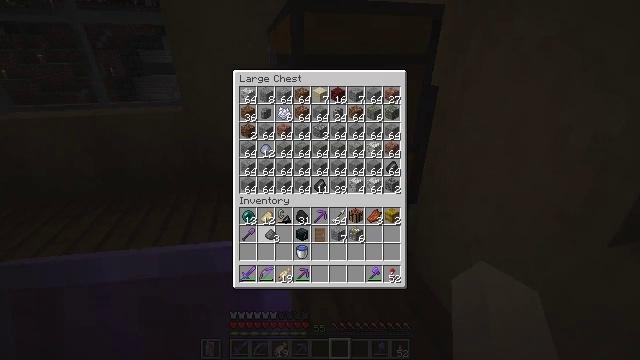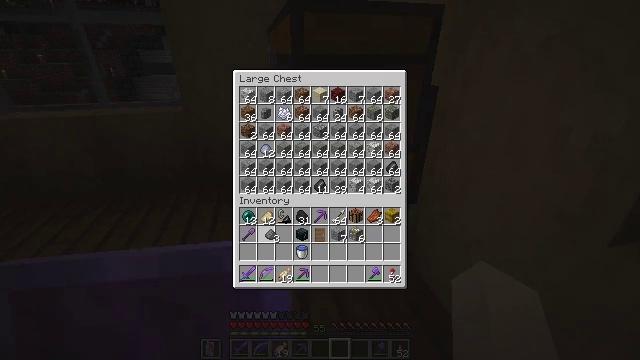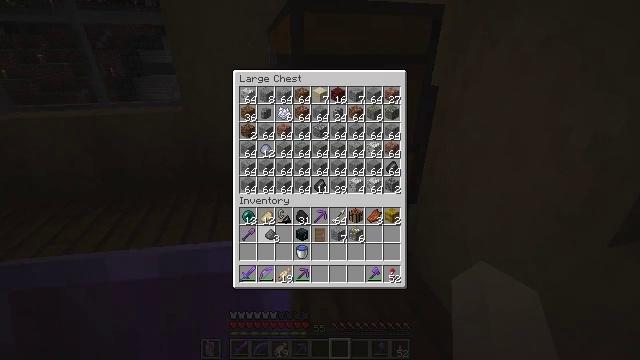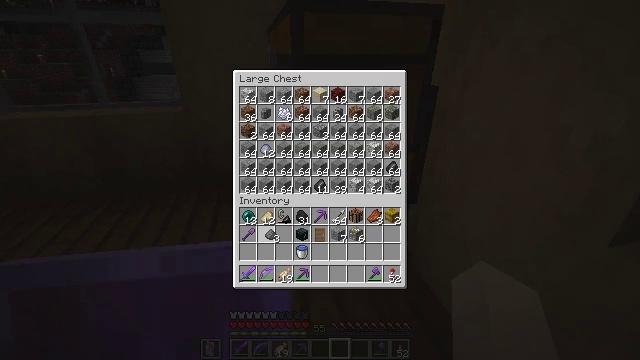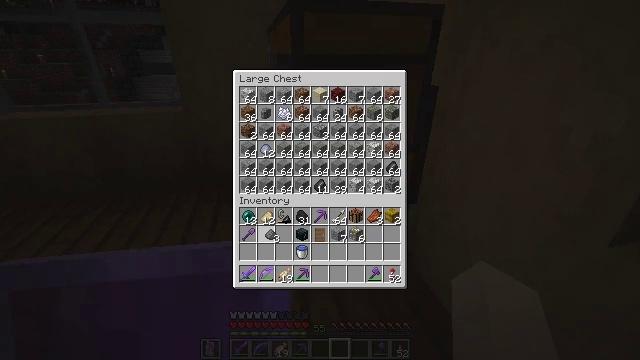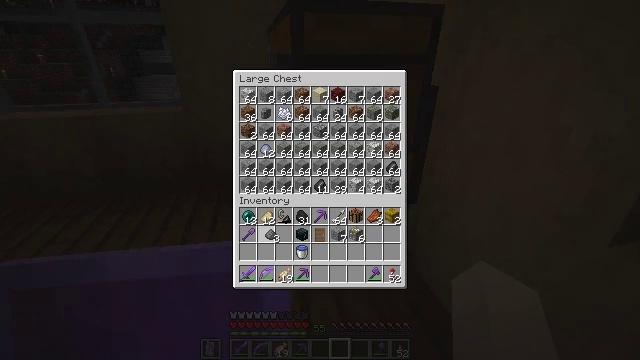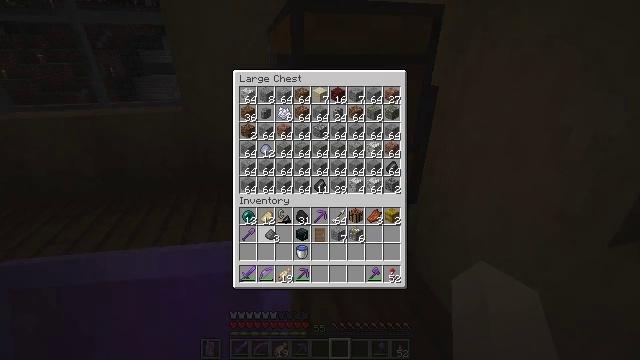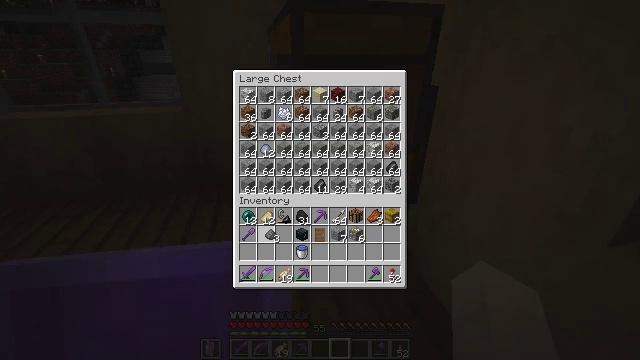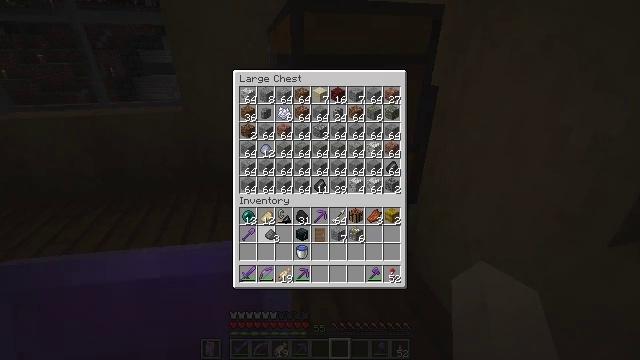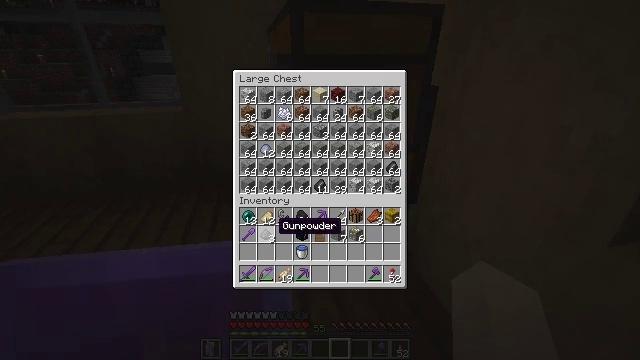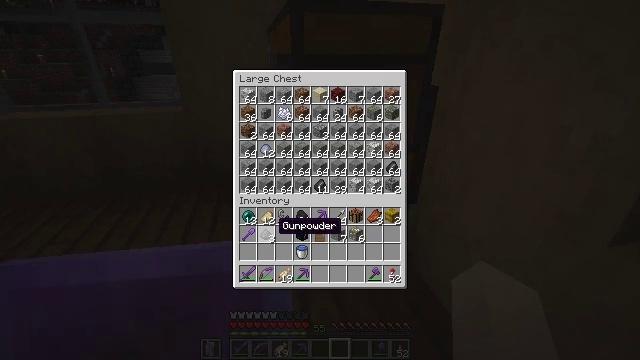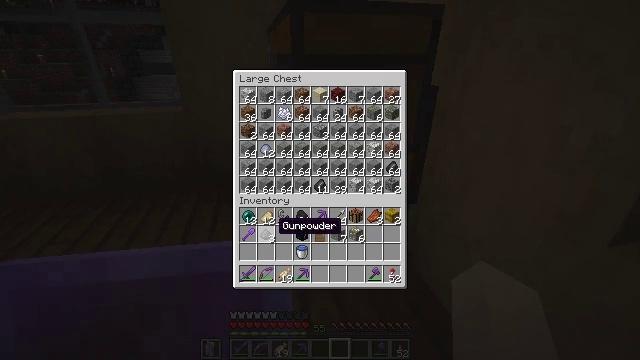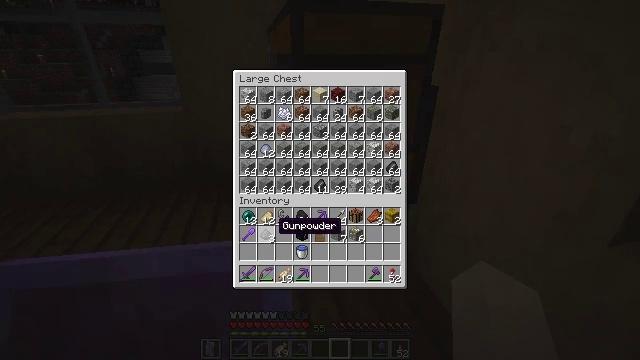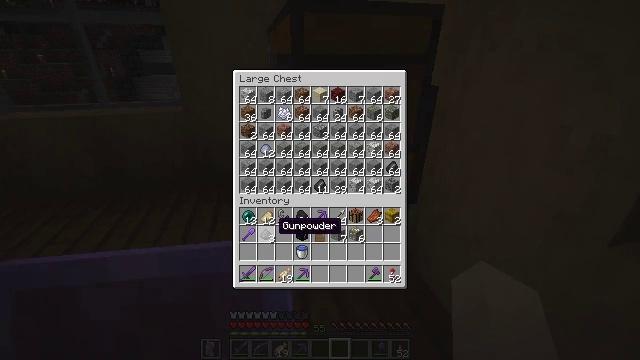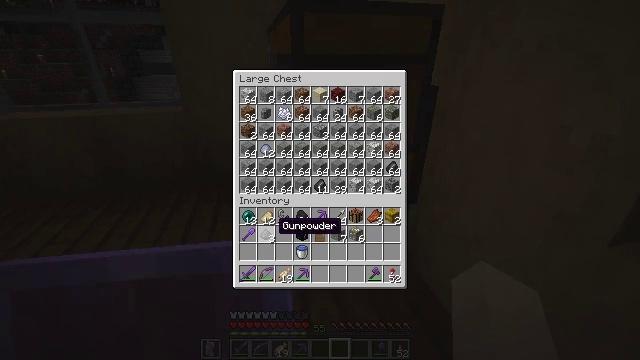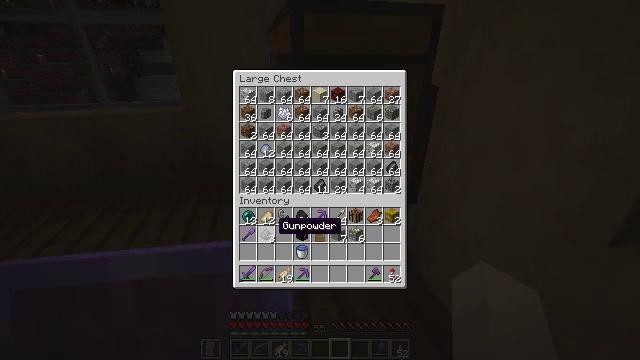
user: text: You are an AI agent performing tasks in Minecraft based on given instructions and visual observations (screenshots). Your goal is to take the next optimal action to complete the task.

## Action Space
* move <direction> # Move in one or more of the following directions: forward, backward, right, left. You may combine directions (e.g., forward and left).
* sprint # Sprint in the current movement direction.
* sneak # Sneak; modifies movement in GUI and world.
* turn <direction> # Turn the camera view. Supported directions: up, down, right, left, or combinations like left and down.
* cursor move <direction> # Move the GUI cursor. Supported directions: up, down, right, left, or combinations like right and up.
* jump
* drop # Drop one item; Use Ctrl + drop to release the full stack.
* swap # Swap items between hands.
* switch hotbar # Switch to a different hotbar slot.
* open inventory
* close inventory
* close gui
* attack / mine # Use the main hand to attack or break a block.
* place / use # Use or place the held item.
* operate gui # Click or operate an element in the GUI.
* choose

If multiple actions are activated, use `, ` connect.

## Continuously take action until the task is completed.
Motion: motion action
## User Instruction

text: craft item cracked stone bricks
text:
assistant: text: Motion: no_op
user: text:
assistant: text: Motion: no_op
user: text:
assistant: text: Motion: no_op
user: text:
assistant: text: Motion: no_op
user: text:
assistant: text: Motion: attack / mine
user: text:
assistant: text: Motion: attack / mine
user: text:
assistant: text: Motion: attack / mine
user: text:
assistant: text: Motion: attack / mine
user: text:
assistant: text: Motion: no_op
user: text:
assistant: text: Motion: no_op
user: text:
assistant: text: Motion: no_op
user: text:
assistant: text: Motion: no_op
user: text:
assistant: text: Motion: no_op
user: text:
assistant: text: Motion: no_op
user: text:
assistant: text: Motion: no_op
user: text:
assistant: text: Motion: no_op
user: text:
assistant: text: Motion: no_op
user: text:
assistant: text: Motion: no_op
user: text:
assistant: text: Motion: no_op
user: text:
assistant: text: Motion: no_op
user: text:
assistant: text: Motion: no_op
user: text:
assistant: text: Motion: no_op
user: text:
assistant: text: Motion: no_op
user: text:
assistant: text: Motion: no_op
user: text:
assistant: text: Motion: no_op
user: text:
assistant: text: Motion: no_op
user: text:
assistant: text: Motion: no_op
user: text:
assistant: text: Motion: no_op
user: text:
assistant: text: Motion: no_op
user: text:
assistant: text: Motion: no_op